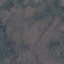
Land use / land cover class: HerbaceousVegetation